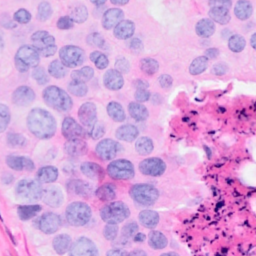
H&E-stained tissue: Breast